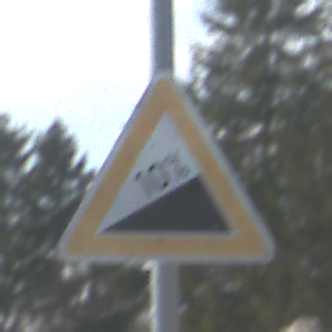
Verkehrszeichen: Steigung10
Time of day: Midday
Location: Outdoor (Suburban)
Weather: PartlyCloudy
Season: NotSpecified
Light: Natural